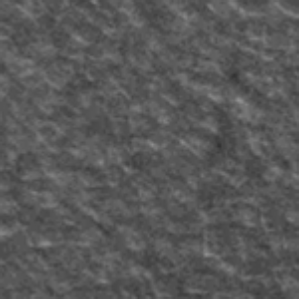
Label: frost